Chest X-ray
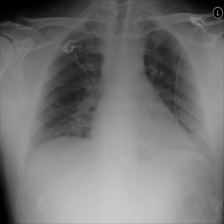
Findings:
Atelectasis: negative
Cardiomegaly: negative
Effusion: negative
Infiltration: negative
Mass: negative
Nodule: negative
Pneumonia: negative
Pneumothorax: negative
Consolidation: negative
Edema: negative
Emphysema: negative
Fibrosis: negative
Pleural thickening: negative
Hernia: negative